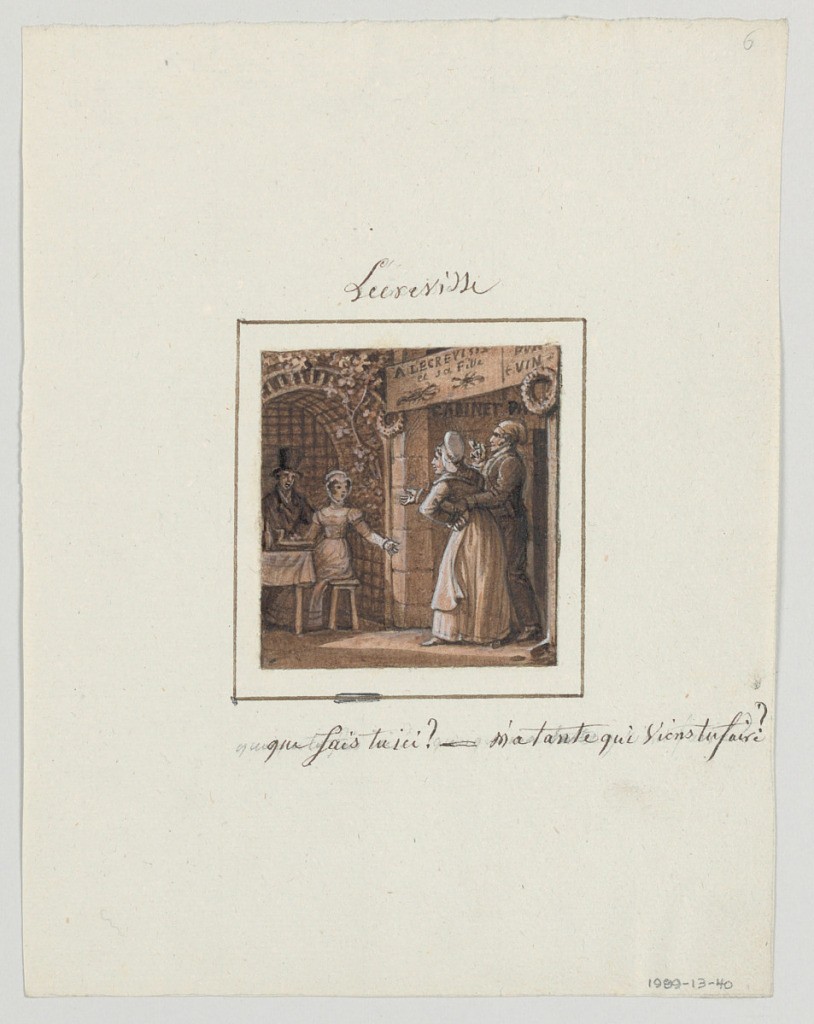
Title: Design for a Painted Porcelain Plate, L'Écrevisse (Cancer) from the Le Zodiaque Travesti (The Farcical Zodiac) Service
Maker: Jean Charles Develly, French, 1783 - 1849
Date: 1824
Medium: Pen and brown, black ink, brush and brown, black wash, white gouache, red crayon, pink, tan watercolor, red crayon, graphite on cream laid paper mounted on cream laid paper, ruled border in pen and brown ink
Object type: Drawing
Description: Design for a painted porcelain plate, square format. Scene at a seafood restaurant whose sign is posted in the doorway: " à l'ecrevisse / et sa fille." A couple, right foreground, stand at the restaurant entrance.  The figure of a man smokes a pipe, the woman stands with her left hand on her hip and gestures to a  young, well-dressed couple seated outside the restaurant at a table beneath an arbor.  The young woman is taken by surprise when she sees her aunt and exclaims, "What are you doing here auntie--what are you coming to do?"